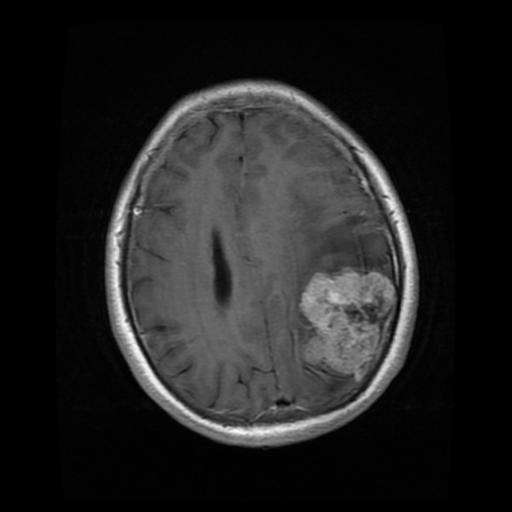
Label: meningioma